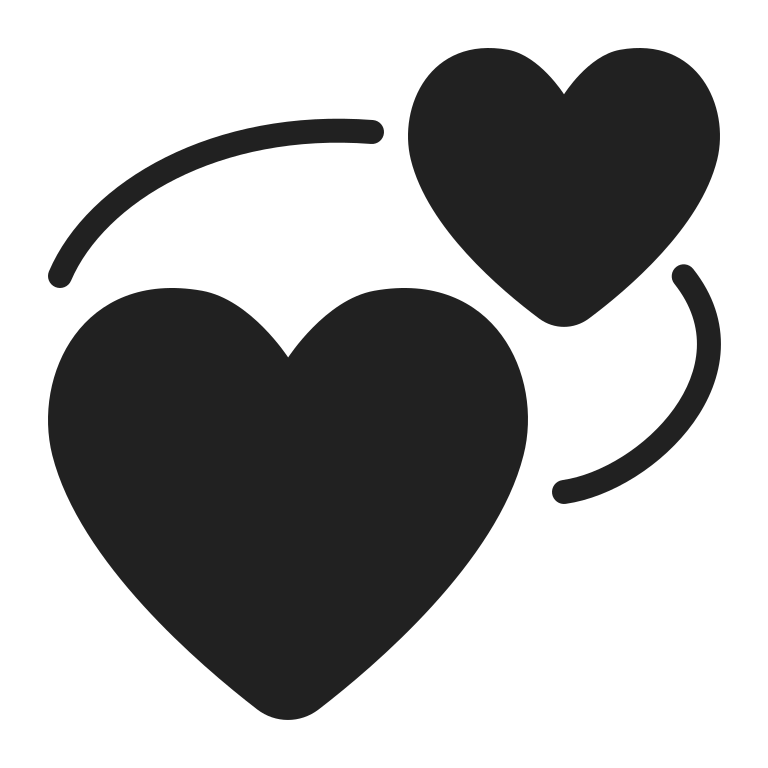
revolving hearts high contrast